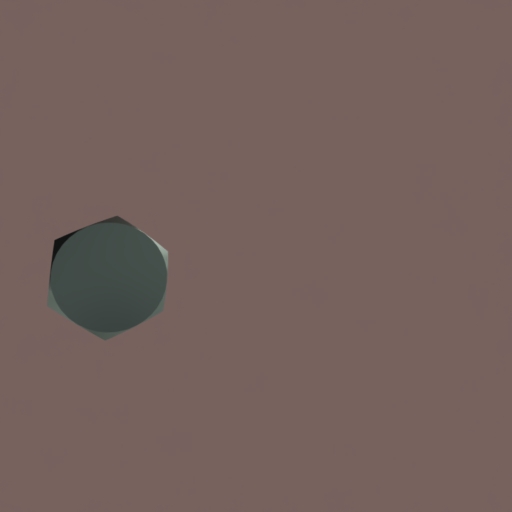
Label: bolt